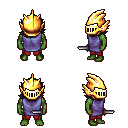
a pixel art fantasy rpg character, male body template, orc, green skin, chain tabard jacket, red pants, raven swoop hairstyle, gold helm, dagger, four views (front, back, left, right), 2x2 character sprite sheet, small pixel art, hard edges, no anti-aliasing